Question: I need create one item in my ToolStripMenuItem with this feature: if I check it, in application is turn on "stay on top" property.
I tryed this code:
'''
private void alwaysOnTopToolStripMenuItem_CheckedChanged(object sender, EventArgs e)
{
if (alwaysOnTopToolStripMenuItem.Checked)
fForm1.TopMost = true;
else
{
fForm1.TopMost = false;
}
}
'''
but I get this error in Visual Studio 2010 (Windows Form)

I dont know how I can solve this strage issue. Thanks in advance.
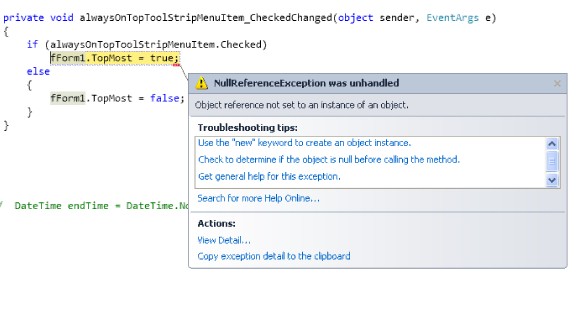
Answer: assuming the click handler lives in the form:
'''
this.TopMost = alwaysOnTopToolStripMenuItem.Checked;
'''